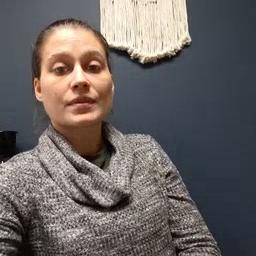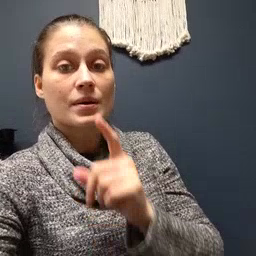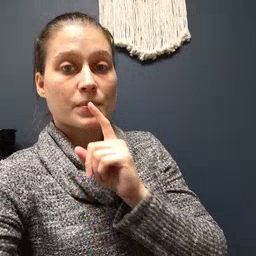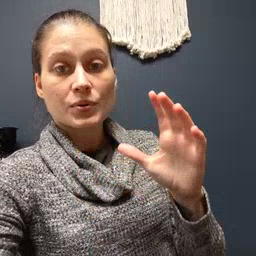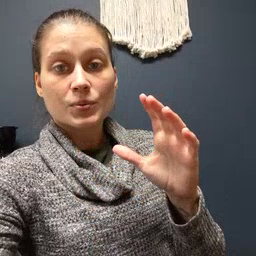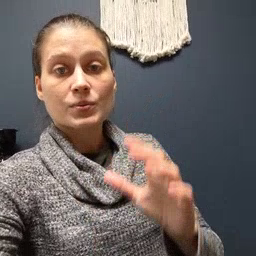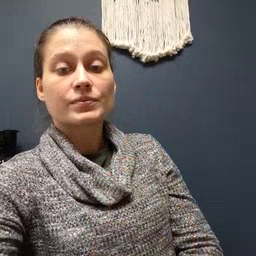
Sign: balloon